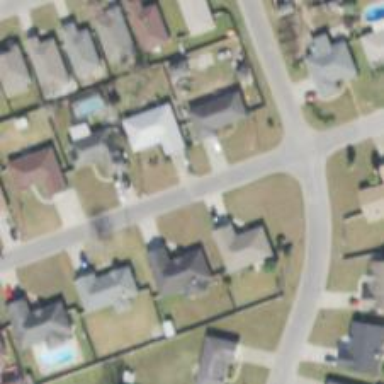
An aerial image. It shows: Driveway.